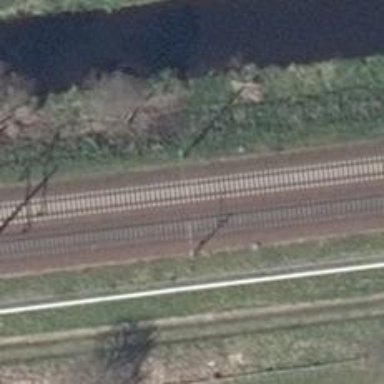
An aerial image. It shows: Milestone along the railway with catenary mast.